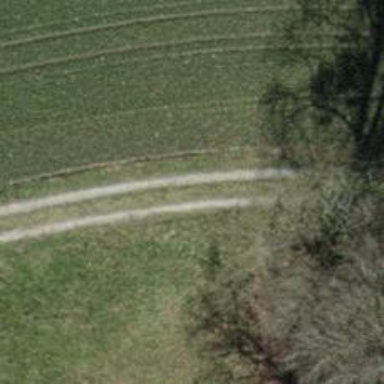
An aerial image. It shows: Track with pebblestone surface. The tracktype is grade4.